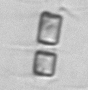
Label: Chaetoceros